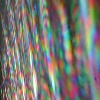
Label: sunburn